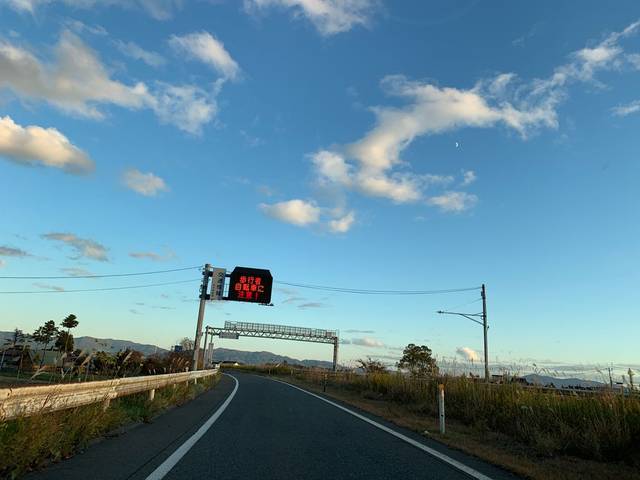
Region: Japan
Coordinates: 39.17, 141.126